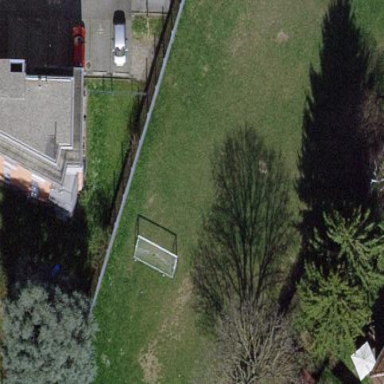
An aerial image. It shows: Soccer pitch with grass surface for leisure land.